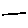
Label: line